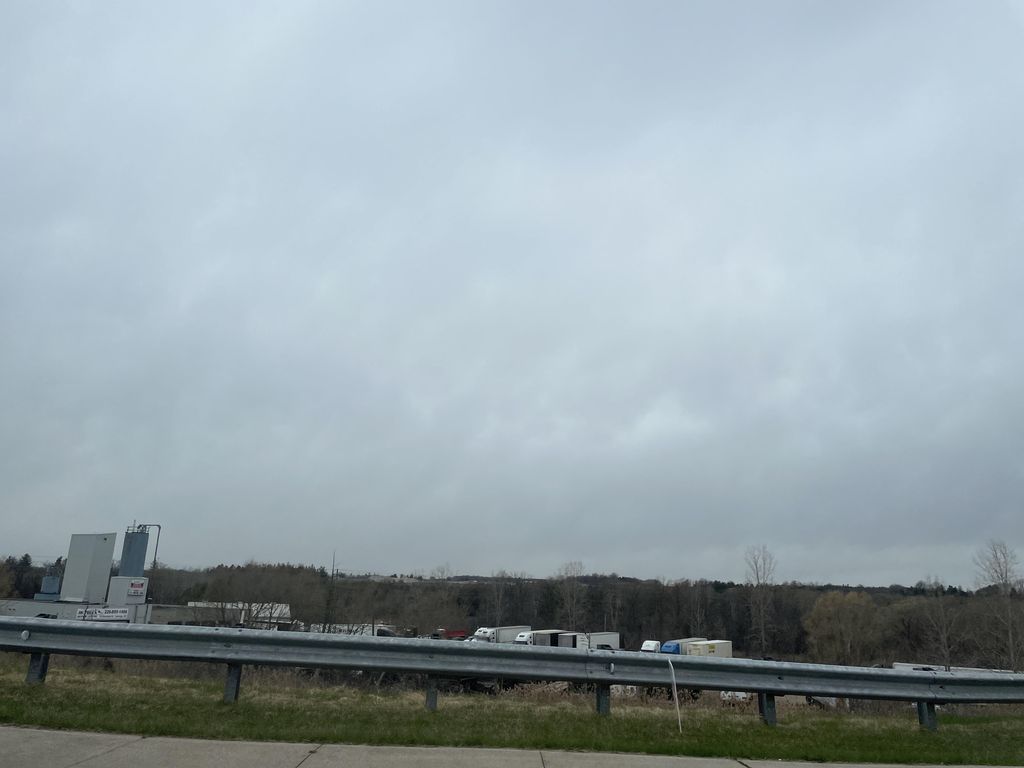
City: kitchener-waterloo